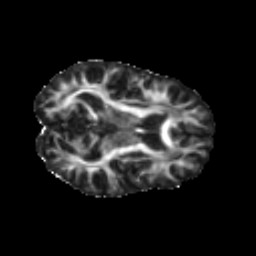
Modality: FA
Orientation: axial
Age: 55
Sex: female
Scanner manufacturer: ge
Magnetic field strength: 3 T
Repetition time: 7.8 s
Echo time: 0.0606 s